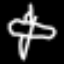
Label: airplane